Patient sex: F
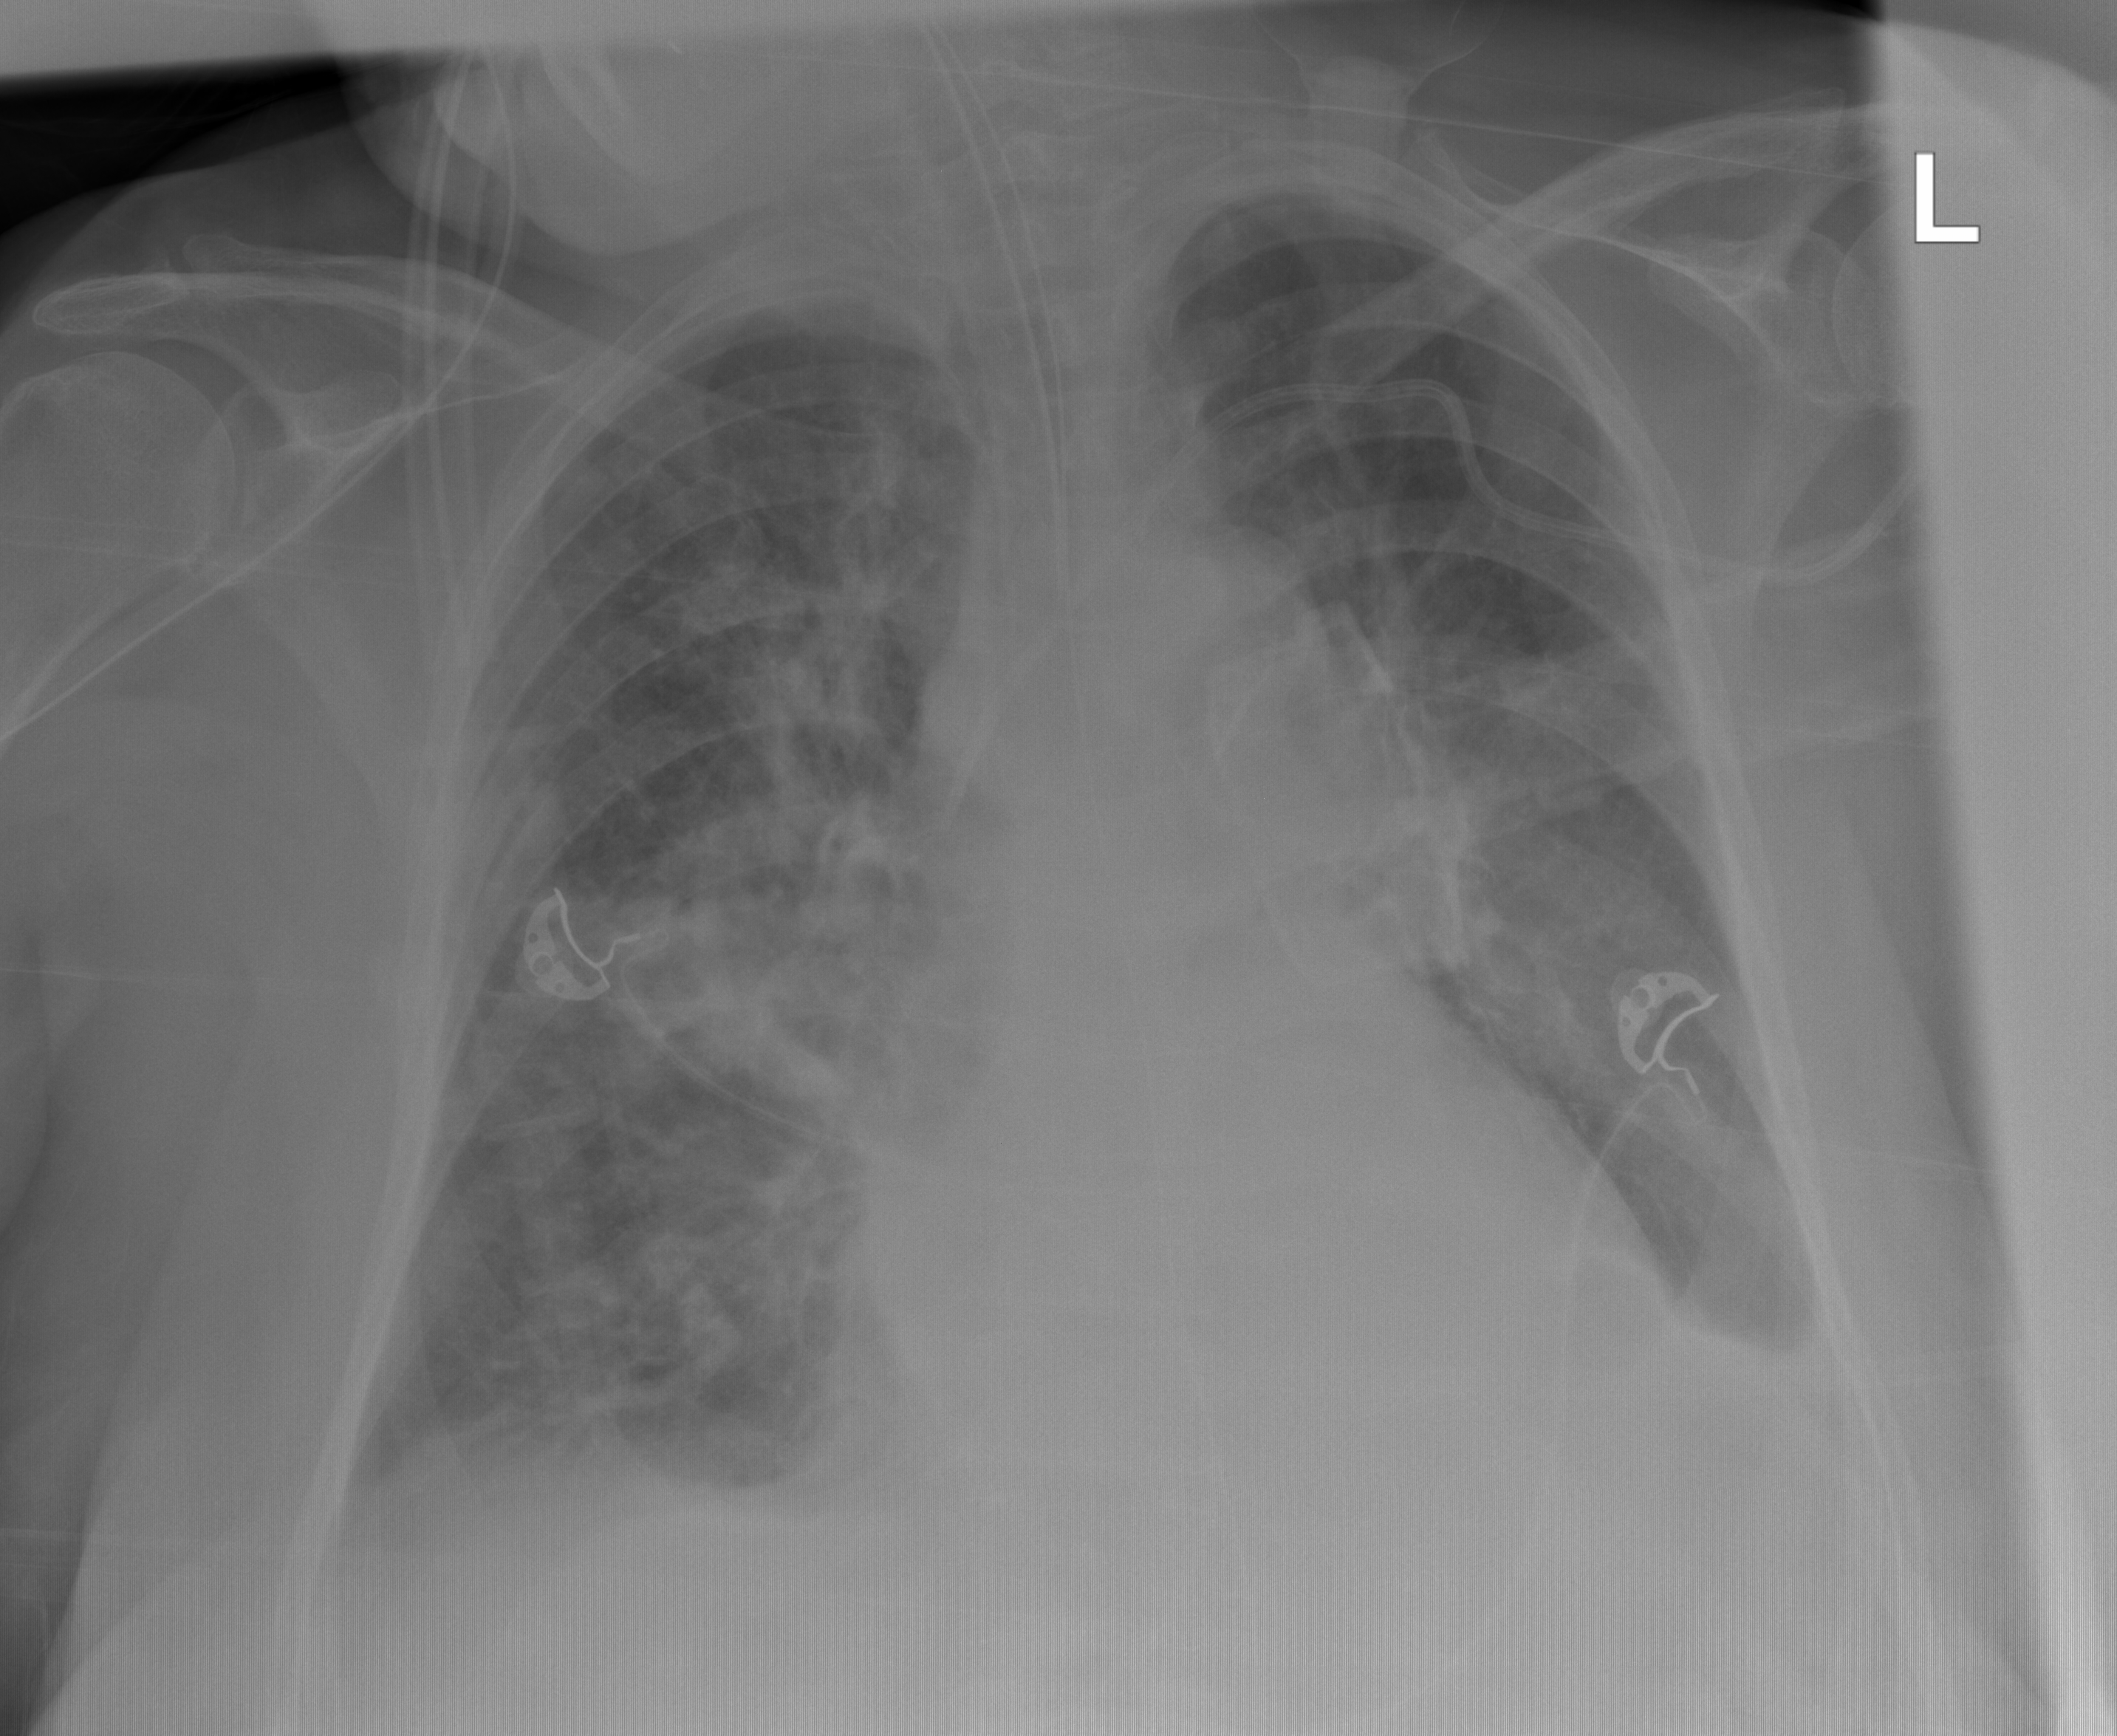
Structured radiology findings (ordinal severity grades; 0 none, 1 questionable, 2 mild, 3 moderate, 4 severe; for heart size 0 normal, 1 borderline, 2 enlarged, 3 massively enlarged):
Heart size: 0
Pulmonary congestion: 0
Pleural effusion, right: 1
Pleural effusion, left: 2
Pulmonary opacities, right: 3
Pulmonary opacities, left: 2
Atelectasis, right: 2
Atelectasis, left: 2